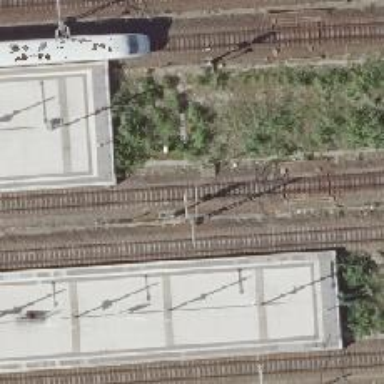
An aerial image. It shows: Milestone along the railway with catenary mast.